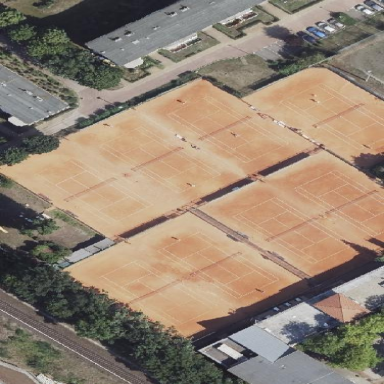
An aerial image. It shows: Sandy tennis court on pitch designated for leisure land.